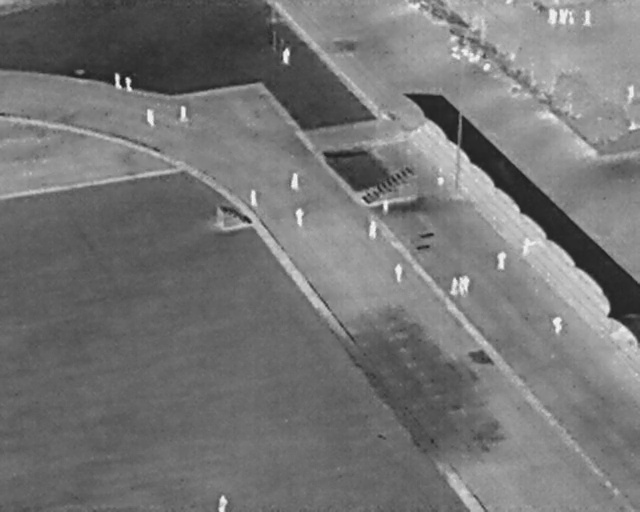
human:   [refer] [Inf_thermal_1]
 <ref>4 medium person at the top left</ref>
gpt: <box>[[18, 15, 21, 17, 2], [16, 14, 19, 16, 2], [27, 21, 30, 23, 2], [21, 22, 25, 23, 2]]</box>

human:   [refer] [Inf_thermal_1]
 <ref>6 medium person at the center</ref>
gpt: <box>[[44, 34, 47, 36, 2], [38, 37, 41, 39, 2], [45, 41, 48, 43, 2], [60, 52, 63, 54, 2], [56, 44, 59, 45, 2], [67, 33, 70, 35, 2]]</box>

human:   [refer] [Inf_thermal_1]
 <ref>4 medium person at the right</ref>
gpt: <box>[[85, 62, 88, 64, 2], [76, 49, 80, 52, 2], [70, 55, 73, 56, 2], [69, 54, 72, 56, 2]]</box>

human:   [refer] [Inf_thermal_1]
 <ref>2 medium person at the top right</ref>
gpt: <box>[[90, 2, 93, 4, 2], [96, 17, 100, 19, 2]]</box>